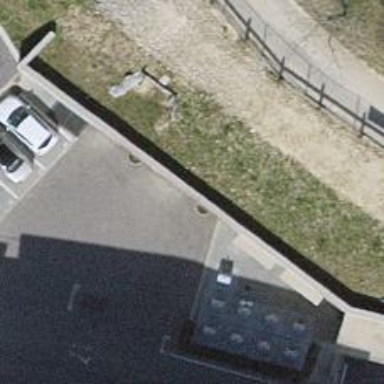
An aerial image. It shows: Asphalt parking area.